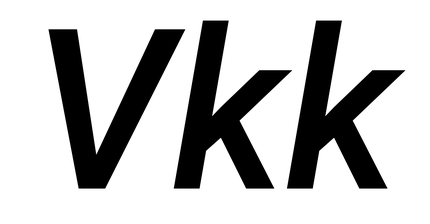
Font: Roboto-Italic_Medium_Italic